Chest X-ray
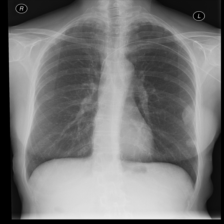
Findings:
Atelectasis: negative
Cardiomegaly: negative
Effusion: negative
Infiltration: positive
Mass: negative
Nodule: positive
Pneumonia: negative
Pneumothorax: negative
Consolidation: negative
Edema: negative
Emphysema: negative
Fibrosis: negative
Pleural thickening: negative
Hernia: negative